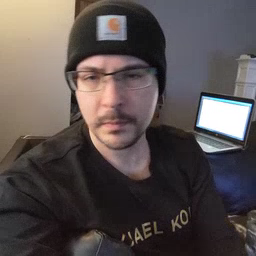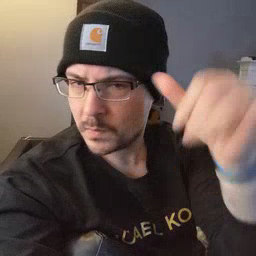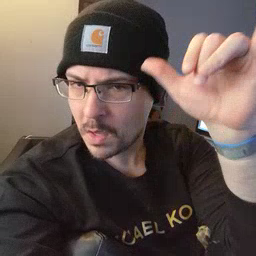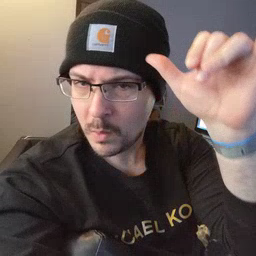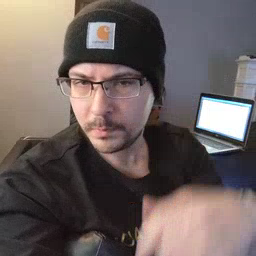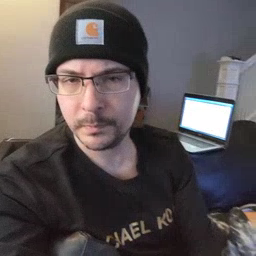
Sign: cow